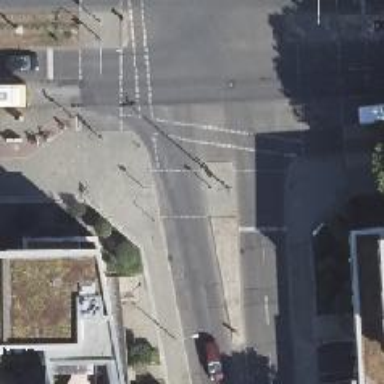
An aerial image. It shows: Crossing with traffic signals.